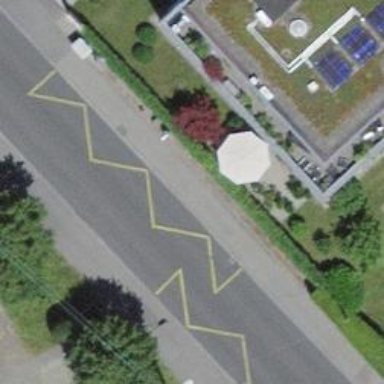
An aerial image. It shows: Bus stop with platform for public transport.